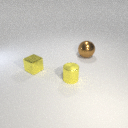
small yellow metal cube in front of large brown metal sphere